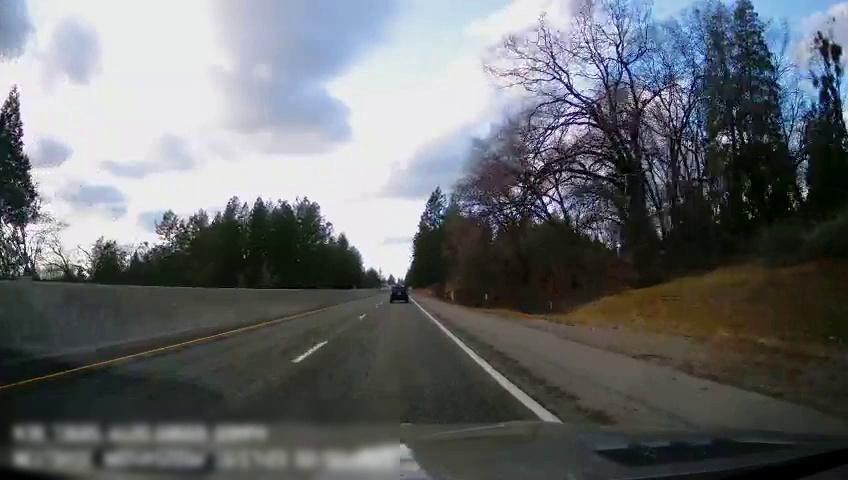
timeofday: Day
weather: Cloudy
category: Drivable Space
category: Vehicles | SUV
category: Lanes | Alternate Lane
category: Lanes | Current Lane
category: Lanes | Current Lane